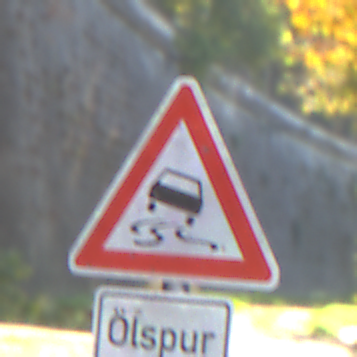
Verkehrszeichen: SchleuderOderRutschgefahr
Zusatzzeichen unten: HinweiseAufGefahrenDurchVerbaleAngabe1
Umgebung: Outdoor, Urban
Tageszeit: Midday
Wetter: Clear
Licht: Natural
Jahreszeit: NotSpecified
Kontrast: LowContrast